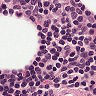
Metastatic tissue present: no